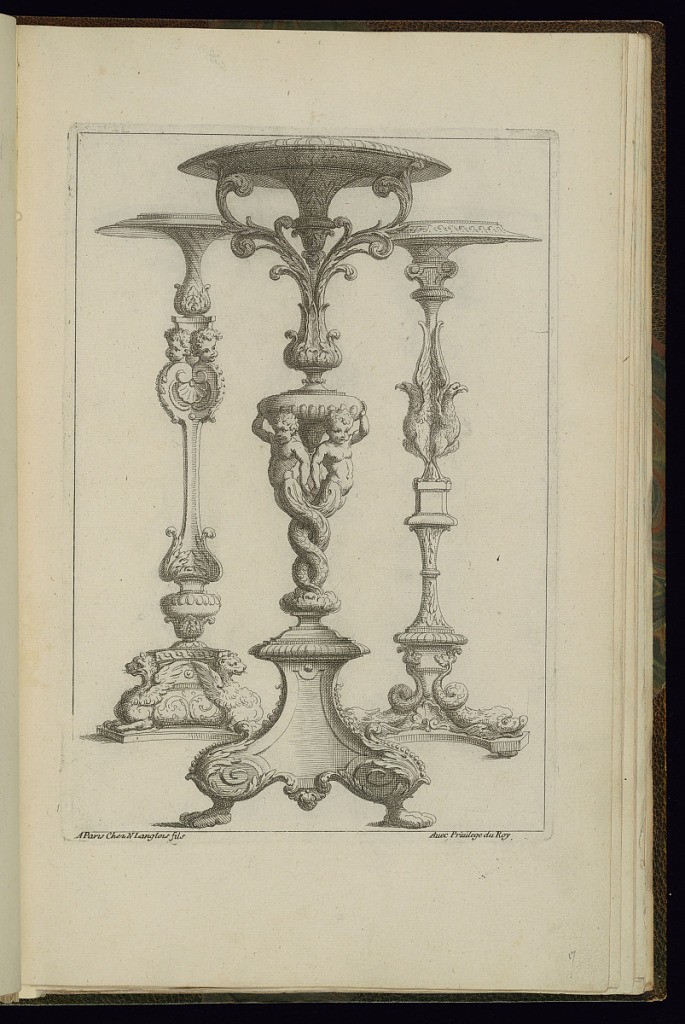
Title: Three Gueridons (Candlestands) Designs
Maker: Alexis Loir, French, 1640 - 1713
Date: ca.1660–1703
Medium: Etching on paper
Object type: Print
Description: Three designs for gueridons (candlestands) featuring supporting putti with fish tails, masks (mascarons), eagles, foliate scrolls, scrolling acanthus leaves, fluting, masks, wave pattern, gadroning, dolphins, and griffins. The plate is signed by the publisher.